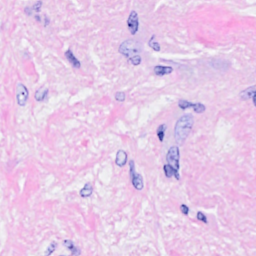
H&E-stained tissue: Breast